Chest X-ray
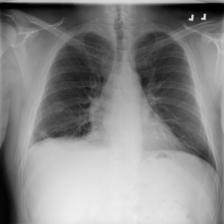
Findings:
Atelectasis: positive
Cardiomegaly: negative
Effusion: negative
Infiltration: negative
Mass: positive
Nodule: negative
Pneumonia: negative
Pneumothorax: negative
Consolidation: negative
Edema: negative
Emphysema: negative
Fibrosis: negative
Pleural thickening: negative
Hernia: negative